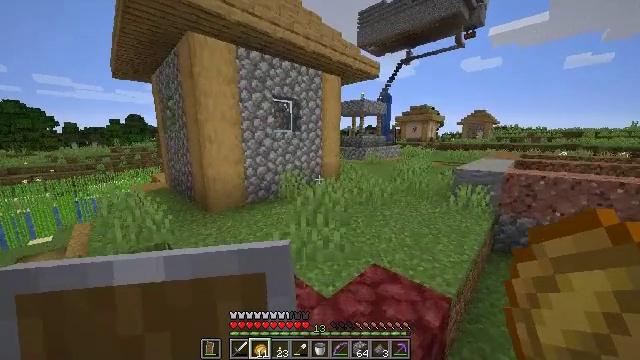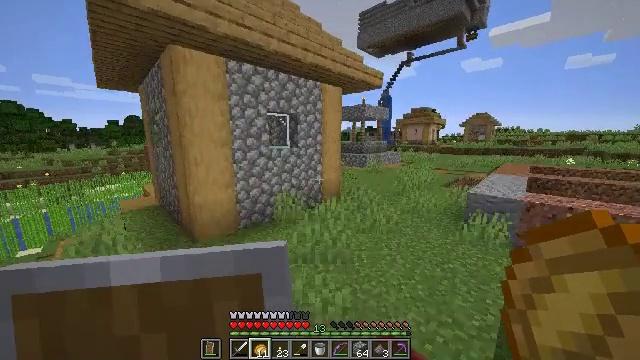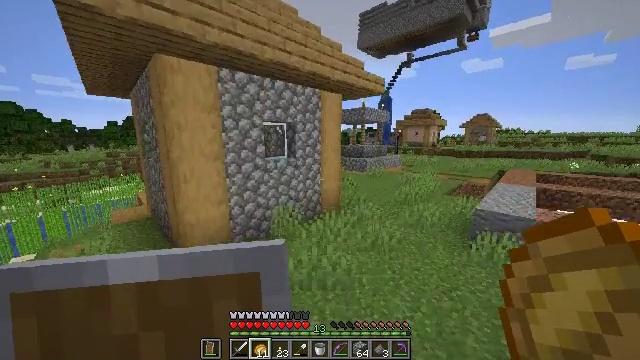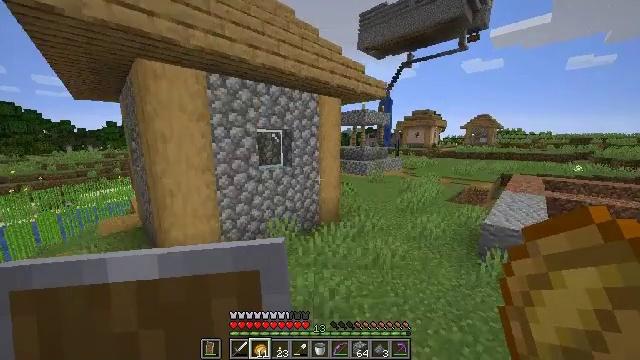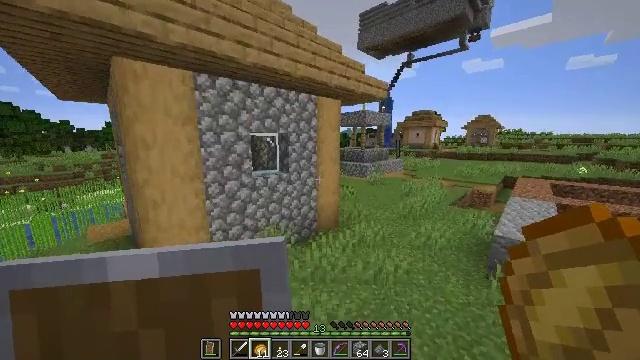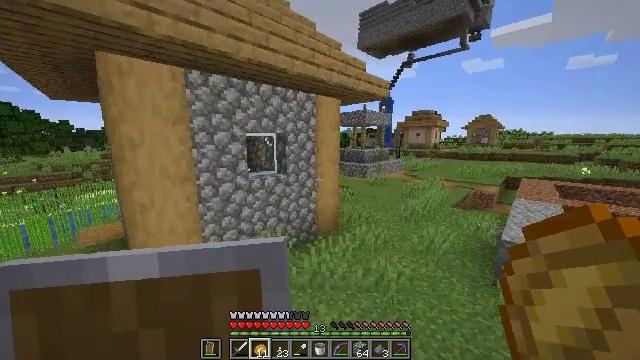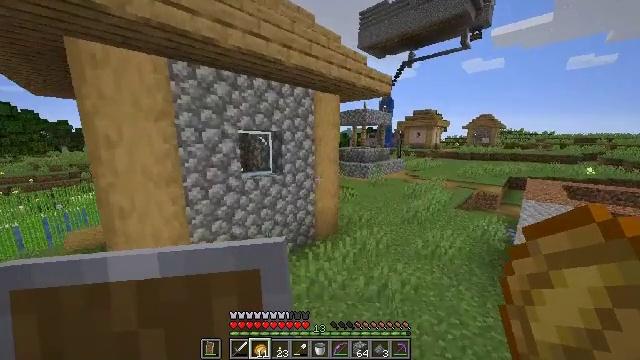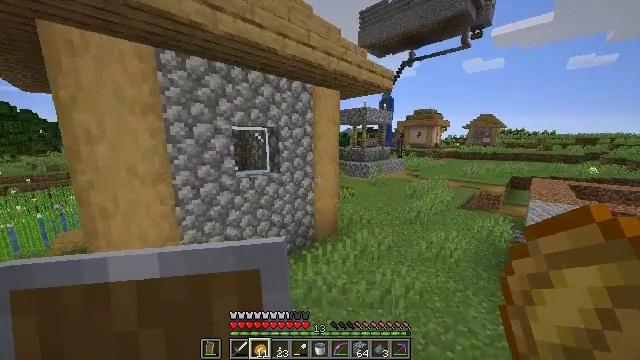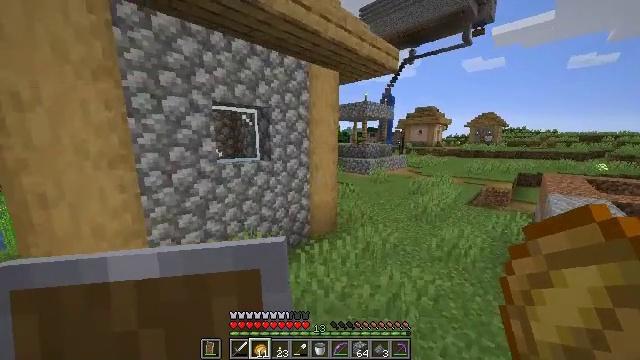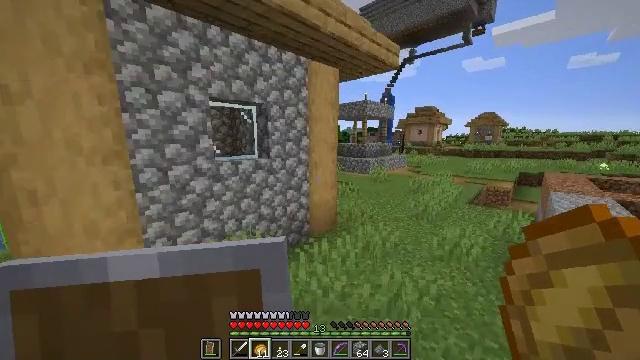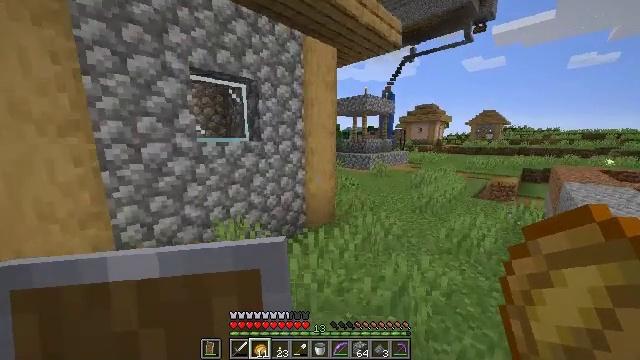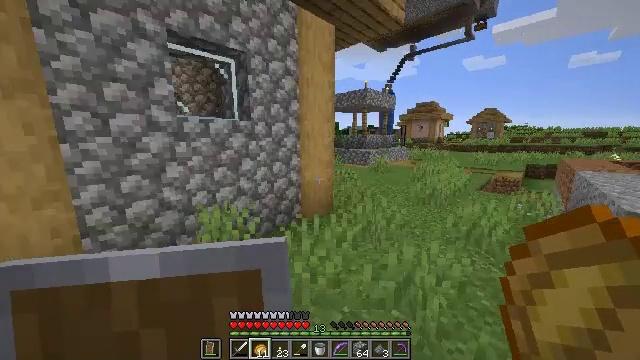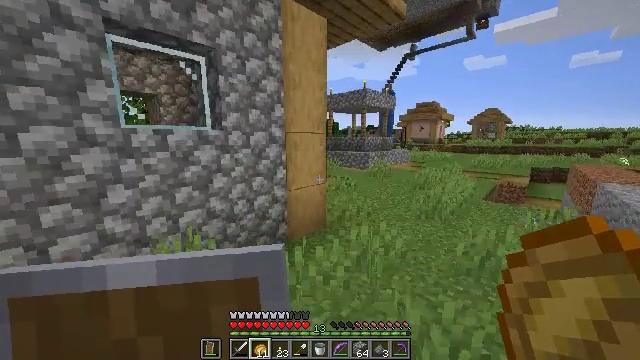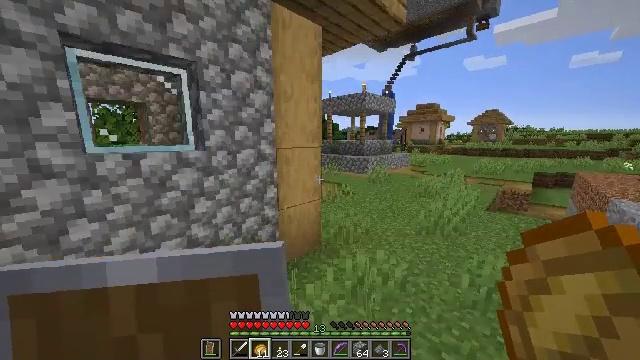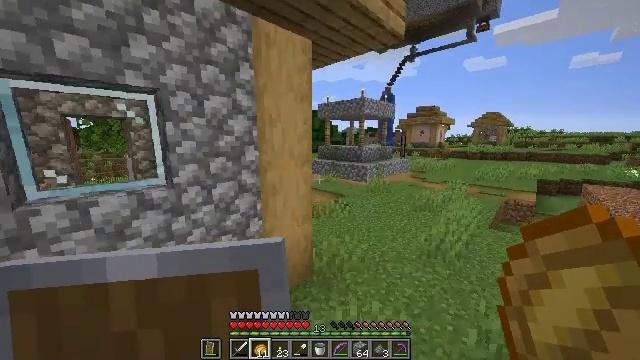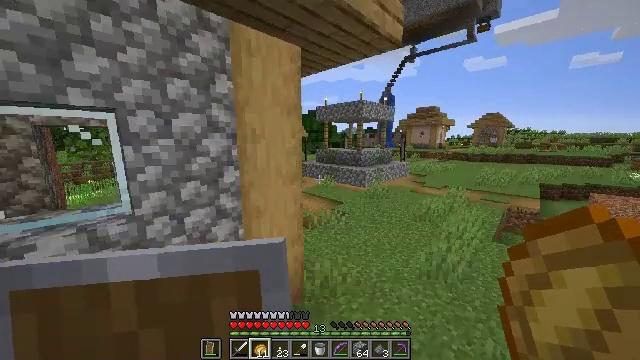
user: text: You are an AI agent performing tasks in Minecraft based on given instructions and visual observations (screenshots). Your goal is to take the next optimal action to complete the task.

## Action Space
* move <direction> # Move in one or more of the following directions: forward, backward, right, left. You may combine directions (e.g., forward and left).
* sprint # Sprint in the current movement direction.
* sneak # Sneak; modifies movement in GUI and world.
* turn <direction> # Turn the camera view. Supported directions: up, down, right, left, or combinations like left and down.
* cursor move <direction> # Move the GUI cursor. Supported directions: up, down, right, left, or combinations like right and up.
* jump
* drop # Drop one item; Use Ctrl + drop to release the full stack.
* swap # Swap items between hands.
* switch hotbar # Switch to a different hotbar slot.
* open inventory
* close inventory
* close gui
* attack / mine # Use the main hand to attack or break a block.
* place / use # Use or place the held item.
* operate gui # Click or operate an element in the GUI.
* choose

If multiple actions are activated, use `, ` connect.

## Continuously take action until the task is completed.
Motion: motion action
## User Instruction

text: Make a bow at the crafting table.
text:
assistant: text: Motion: move forward and move right, jump
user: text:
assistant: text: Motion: move forward and move right, jump
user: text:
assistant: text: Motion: move forward and move right, jump
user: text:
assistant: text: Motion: move forward, jump
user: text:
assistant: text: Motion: move forward, jump
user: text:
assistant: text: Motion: move forward, jump
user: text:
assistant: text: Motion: move forward, jump
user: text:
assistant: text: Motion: move forward and move right, jump
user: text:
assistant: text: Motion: move forward and move right, jump
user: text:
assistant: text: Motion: move forward and move right, jump
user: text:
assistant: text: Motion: move forward and move right, jump
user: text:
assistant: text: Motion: move forward and move right, jump
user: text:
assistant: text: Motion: move forward and move right, jump
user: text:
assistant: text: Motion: move forward and move right, jump
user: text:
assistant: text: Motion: move forward and move right, jump
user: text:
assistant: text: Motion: move forward and move right, jump
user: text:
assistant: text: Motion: move forward and move right, jump
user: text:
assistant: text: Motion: move forward, jump
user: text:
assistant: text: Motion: move forward, jump
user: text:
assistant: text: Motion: move forward, jump
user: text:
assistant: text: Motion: move forward, jump
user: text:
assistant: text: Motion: move forward, jump
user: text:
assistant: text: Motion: move forward, jump
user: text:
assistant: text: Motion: move forward, jump
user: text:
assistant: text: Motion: move forward, jump
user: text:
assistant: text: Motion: move forward, turn left and down, jump
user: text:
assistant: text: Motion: move forward, turn left, jump
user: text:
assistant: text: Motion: move forward, turn left, jump
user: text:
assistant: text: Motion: move forward, turn left, jump
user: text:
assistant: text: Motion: move forward, turn left, jump